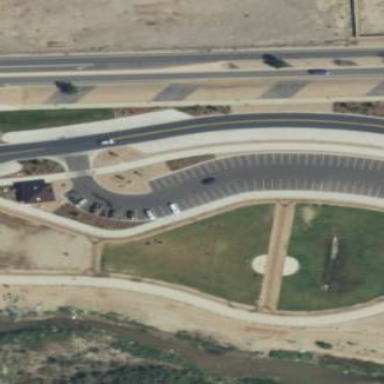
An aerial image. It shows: Dog park for leisure land.